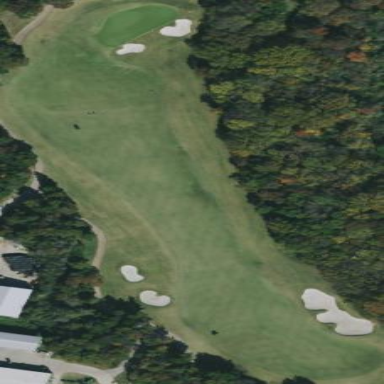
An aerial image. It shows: Golf fairway surrounded by grass.